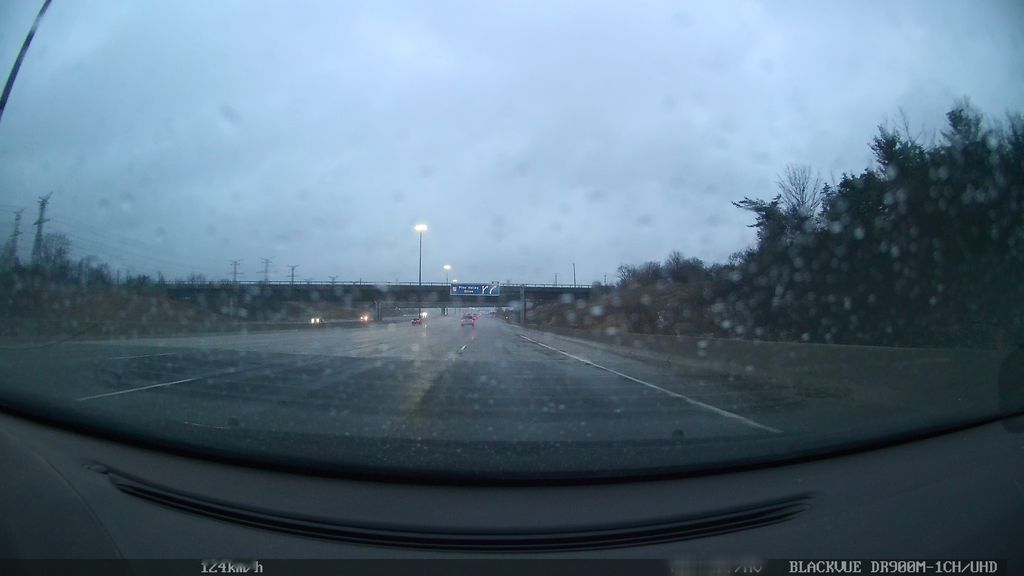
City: toronto